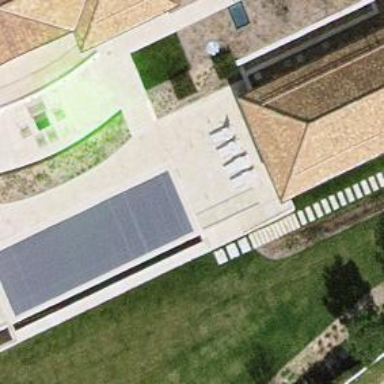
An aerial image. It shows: Outdoor swimming pool in leisure land.